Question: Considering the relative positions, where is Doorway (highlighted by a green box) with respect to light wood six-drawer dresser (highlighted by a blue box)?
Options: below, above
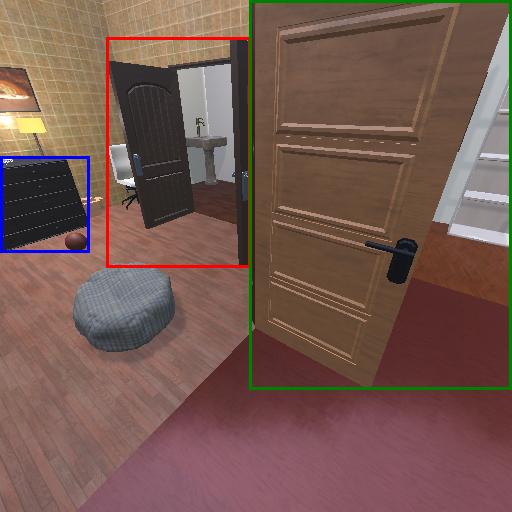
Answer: below